Field crop: maize
Growth stage: 1
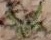
Species: atriplex